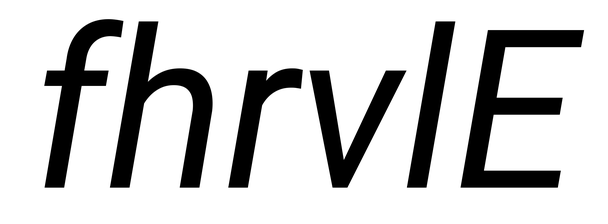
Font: Roboto-Italic_Italic